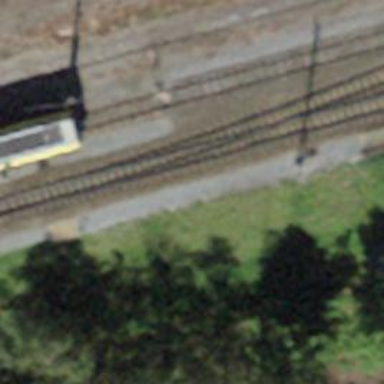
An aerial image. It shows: Narrow gauge railway with electrified contact lines.